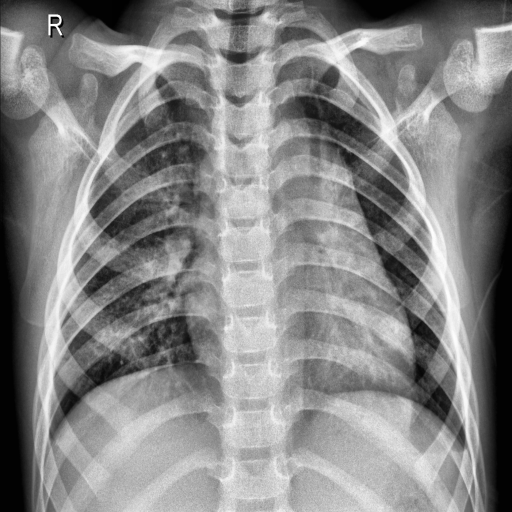
Finding: NORMAL